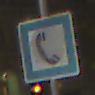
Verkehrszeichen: Fernsprecher
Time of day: Night
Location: Outdoor (Urban)
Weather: Clear
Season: NotSpecified
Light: Artificial